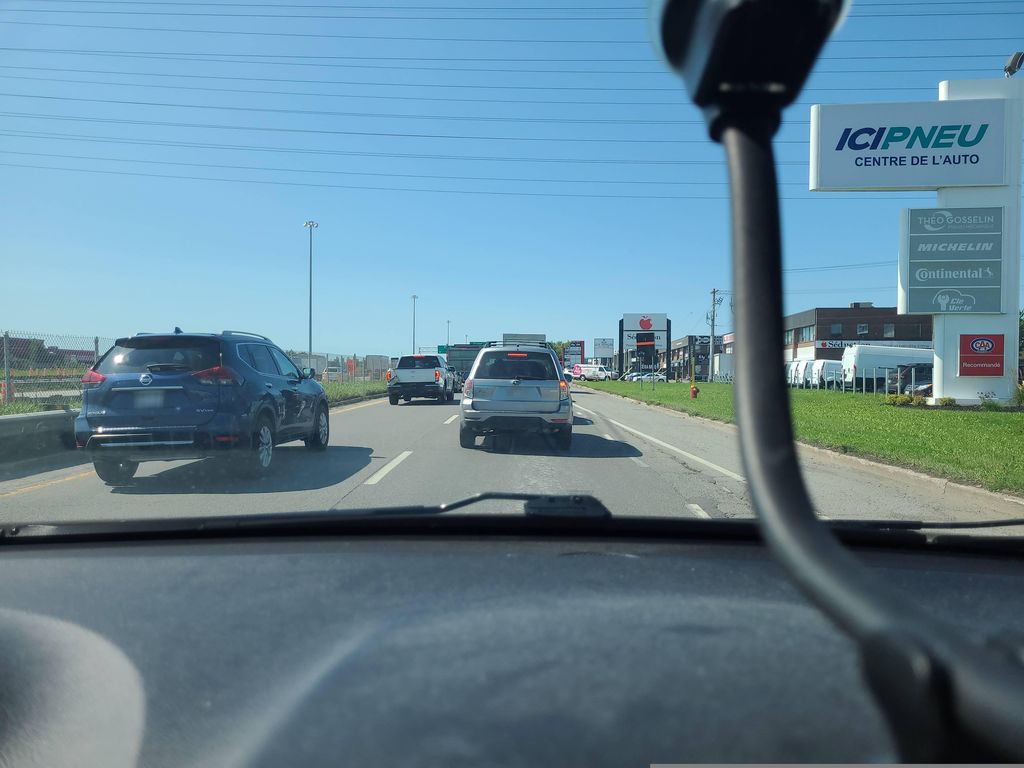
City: montreal